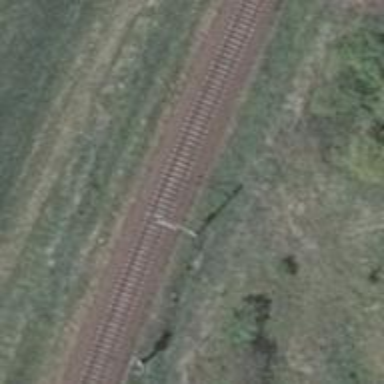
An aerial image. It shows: Milestone along the railway with catenary mast.